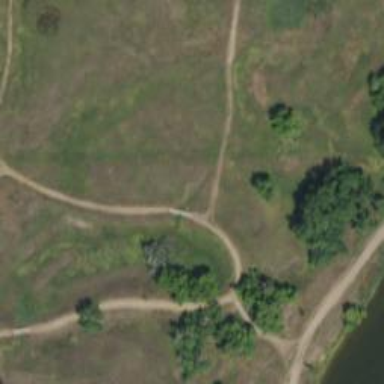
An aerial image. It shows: Path with embankment.